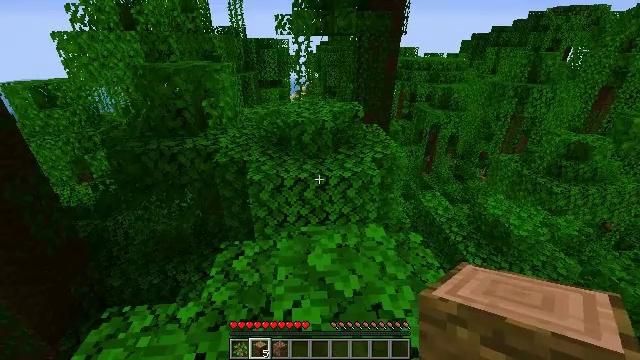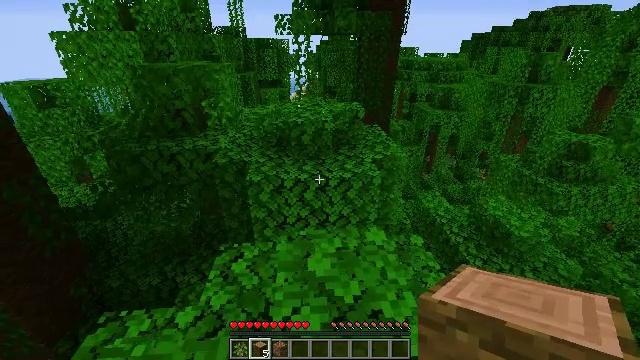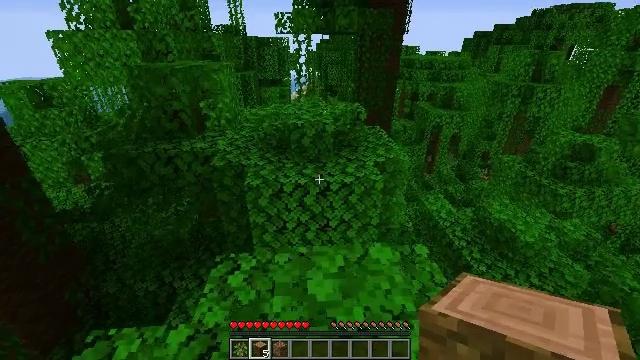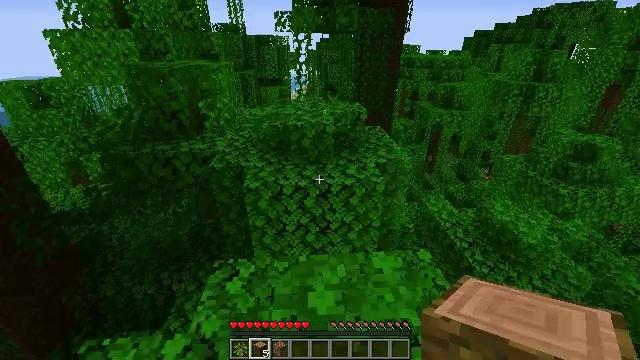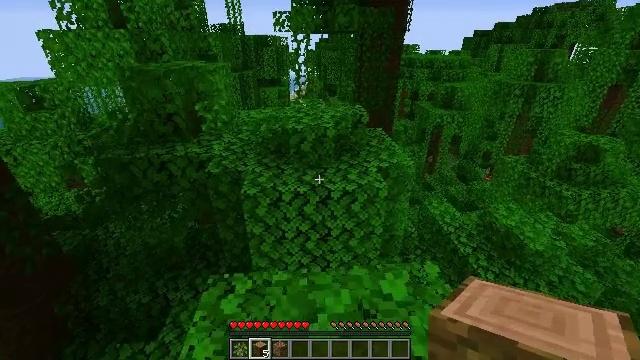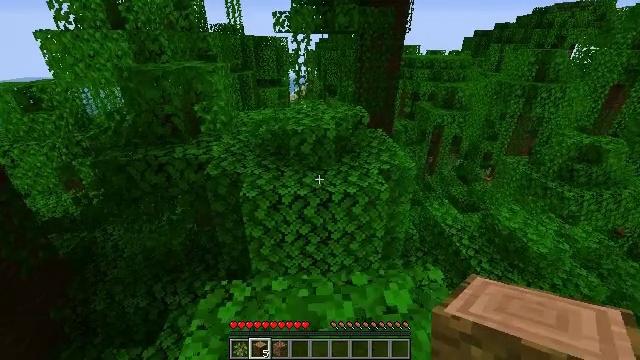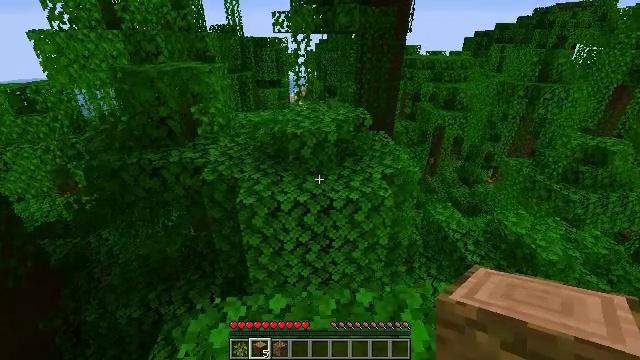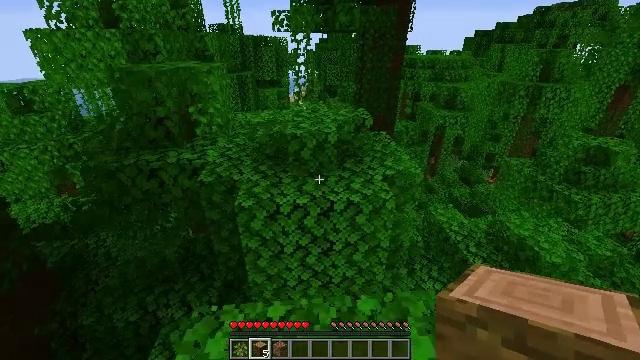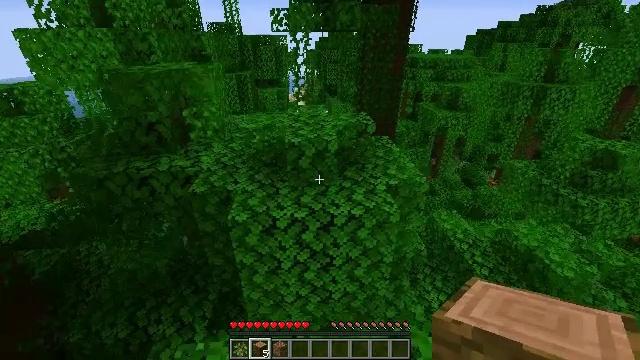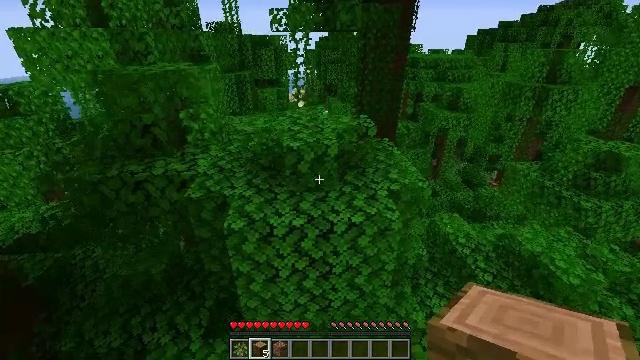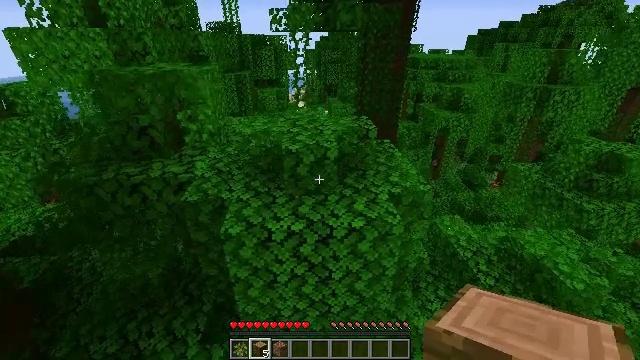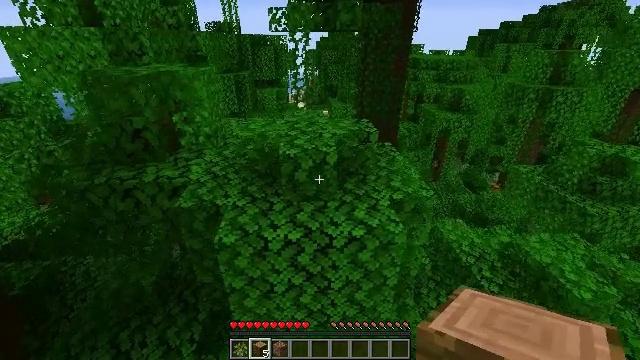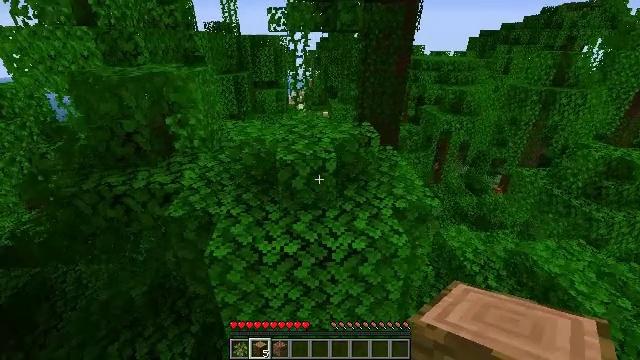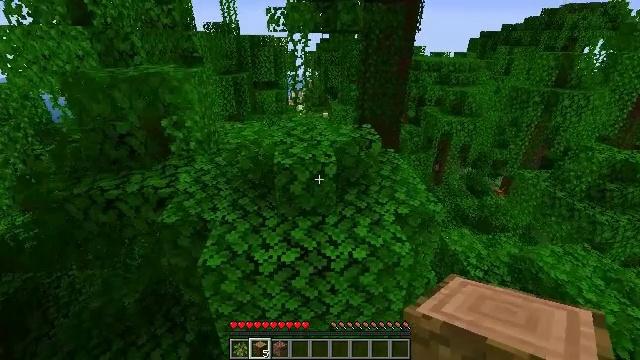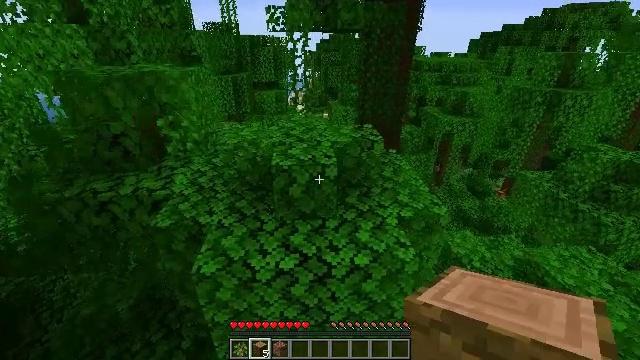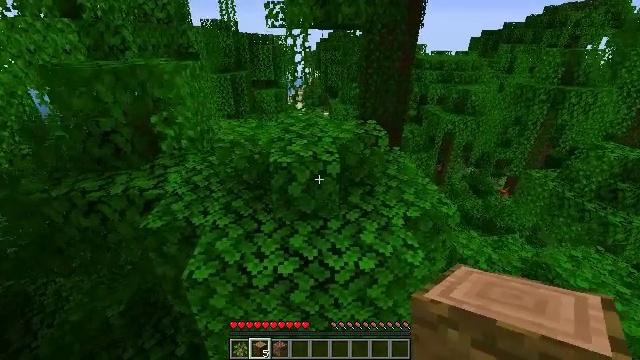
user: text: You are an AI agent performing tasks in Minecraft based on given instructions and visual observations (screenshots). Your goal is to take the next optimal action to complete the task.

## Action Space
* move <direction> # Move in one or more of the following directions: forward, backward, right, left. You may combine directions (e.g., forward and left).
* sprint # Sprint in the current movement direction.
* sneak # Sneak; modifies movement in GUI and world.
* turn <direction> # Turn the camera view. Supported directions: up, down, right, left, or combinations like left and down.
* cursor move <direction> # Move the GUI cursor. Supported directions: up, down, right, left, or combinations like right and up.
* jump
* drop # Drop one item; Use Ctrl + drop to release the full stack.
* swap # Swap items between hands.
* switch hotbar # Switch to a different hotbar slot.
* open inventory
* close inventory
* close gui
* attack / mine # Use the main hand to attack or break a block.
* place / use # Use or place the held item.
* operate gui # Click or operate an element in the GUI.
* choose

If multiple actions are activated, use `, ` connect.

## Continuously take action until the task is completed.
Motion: motion action
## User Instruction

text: Get jungle planks from jungle logs in inventory.
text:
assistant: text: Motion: move forward
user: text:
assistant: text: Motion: move forward
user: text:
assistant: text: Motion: move forward
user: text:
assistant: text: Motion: move forward
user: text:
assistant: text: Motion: move forward
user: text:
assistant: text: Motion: move forward
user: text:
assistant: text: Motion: move forward
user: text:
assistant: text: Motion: move forward
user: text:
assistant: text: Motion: move forward
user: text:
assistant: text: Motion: move forward
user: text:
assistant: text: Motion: move forward
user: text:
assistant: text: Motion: move forward
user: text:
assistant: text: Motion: move forward
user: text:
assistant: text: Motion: move forward
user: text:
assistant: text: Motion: move forward
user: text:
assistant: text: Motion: move forward, jump
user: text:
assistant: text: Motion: move forward, jump
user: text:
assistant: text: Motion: move forward, jump
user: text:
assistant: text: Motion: move forward, jump
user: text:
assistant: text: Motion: move forward, jump
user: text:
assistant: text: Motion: move forward, jump
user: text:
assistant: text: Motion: move forward, jump
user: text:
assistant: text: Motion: move forward, jump
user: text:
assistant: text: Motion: move forward, jump
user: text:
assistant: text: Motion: move forward
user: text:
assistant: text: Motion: move forward
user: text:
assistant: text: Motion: move forward
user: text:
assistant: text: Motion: move forward
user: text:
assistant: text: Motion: move forward
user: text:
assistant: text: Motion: move forward